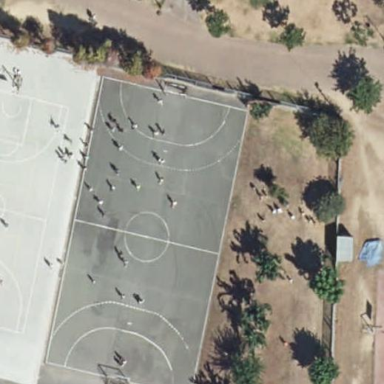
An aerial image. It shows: Handball pitch for leisure and sports activities.